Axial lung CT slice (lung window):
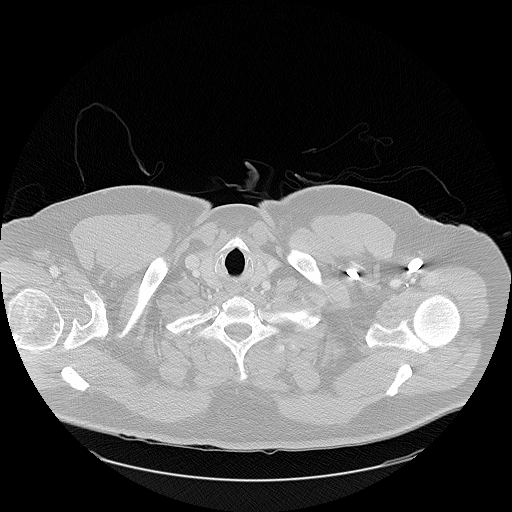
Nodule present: no